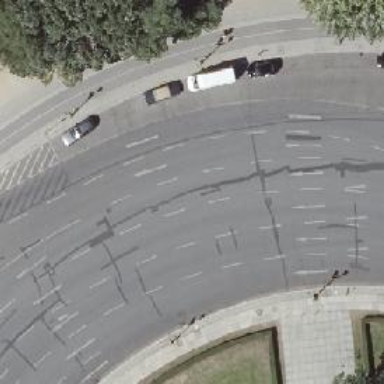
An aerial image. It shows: Primary highway with asphalt surface. It has separate sidewalk on one side. The junction is circular with parking lane on the right.